Interaction volume radius: 5 \u00c5
Interaction volume height: 25 \u00c5
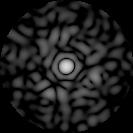
Disorder parameter: 0.8575